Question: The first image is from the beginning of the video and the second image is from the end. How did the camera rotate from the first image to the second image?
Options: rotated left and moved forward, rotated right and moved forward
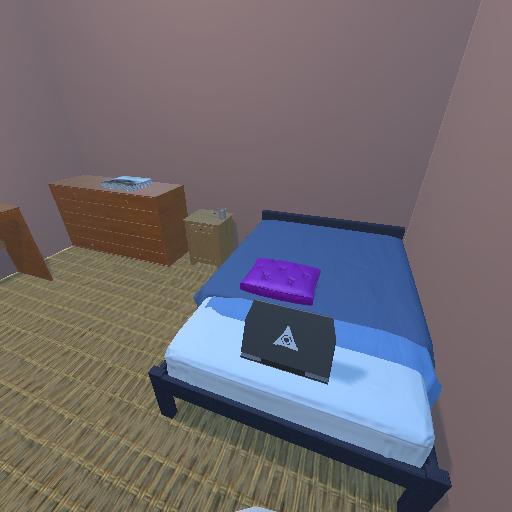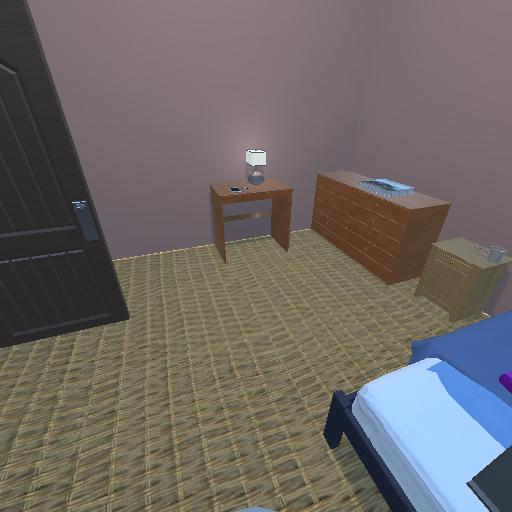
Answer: rotated left and moved forward